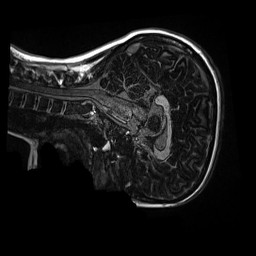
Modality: MP2RAGE
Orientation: sagittal
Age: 11
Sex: female
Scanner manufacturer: siemens
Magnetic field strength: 3 T
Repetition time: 4 s
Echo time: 0.00303 s